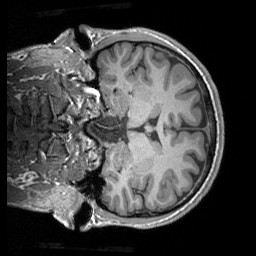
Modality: T1w
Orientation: coronal
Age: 24
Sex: male
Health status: healthy
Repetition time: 1.9 s
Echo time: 0.00252 s